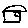
Label: house